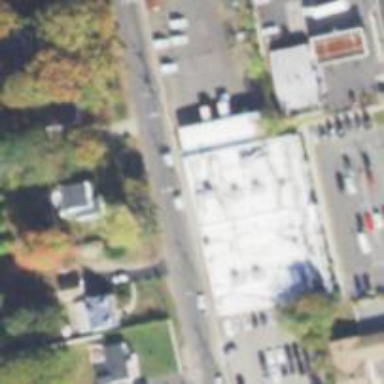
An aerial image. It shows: Post office.